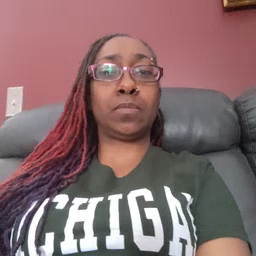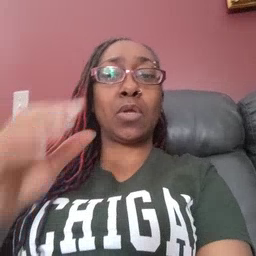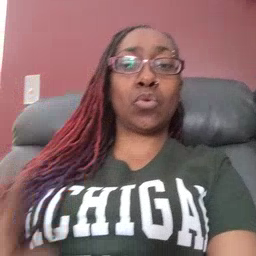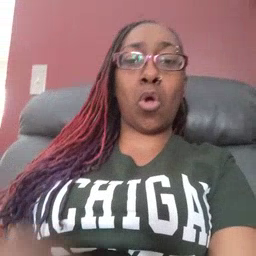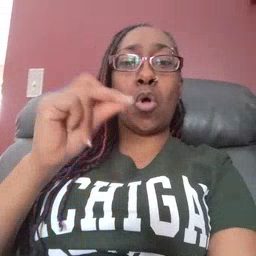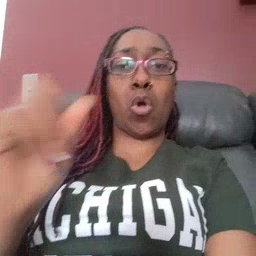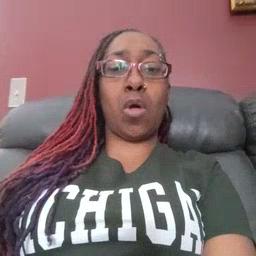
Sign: dog